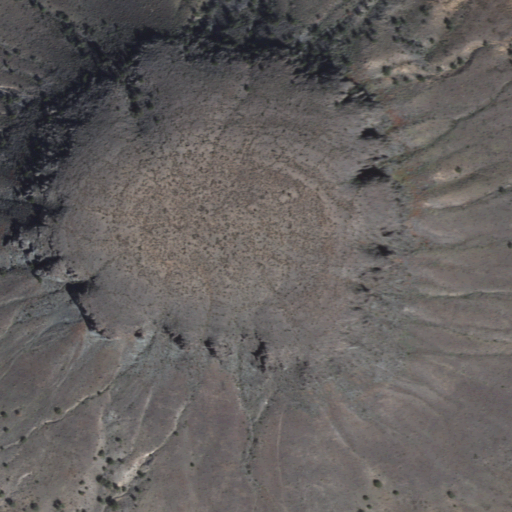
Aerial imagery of mountain in Arizona named First Flat Mesa containing grassland, shrub, and evergreen forest